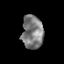
Tissue: prostate
Cell type: T cells
Senescence score: 0.353
Nuclear area (px): 696
Mean DAPI intensity: 125.774